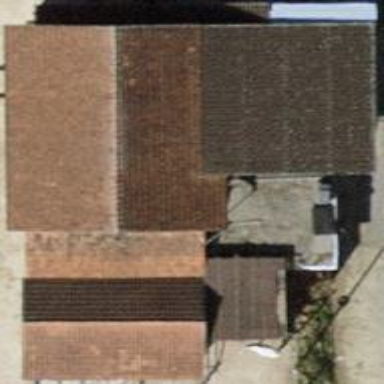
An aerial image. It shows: Gabled roof on farm auxiliary building.